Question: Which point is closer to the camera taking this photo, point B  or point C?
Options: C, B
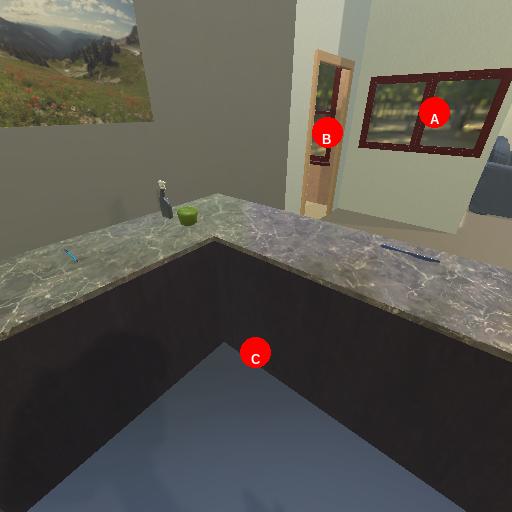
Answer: C